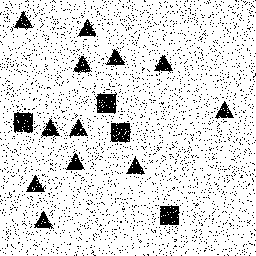
Squares: 4
Triangles: 12
Stars: 0
Total shapes: 16